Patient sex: M
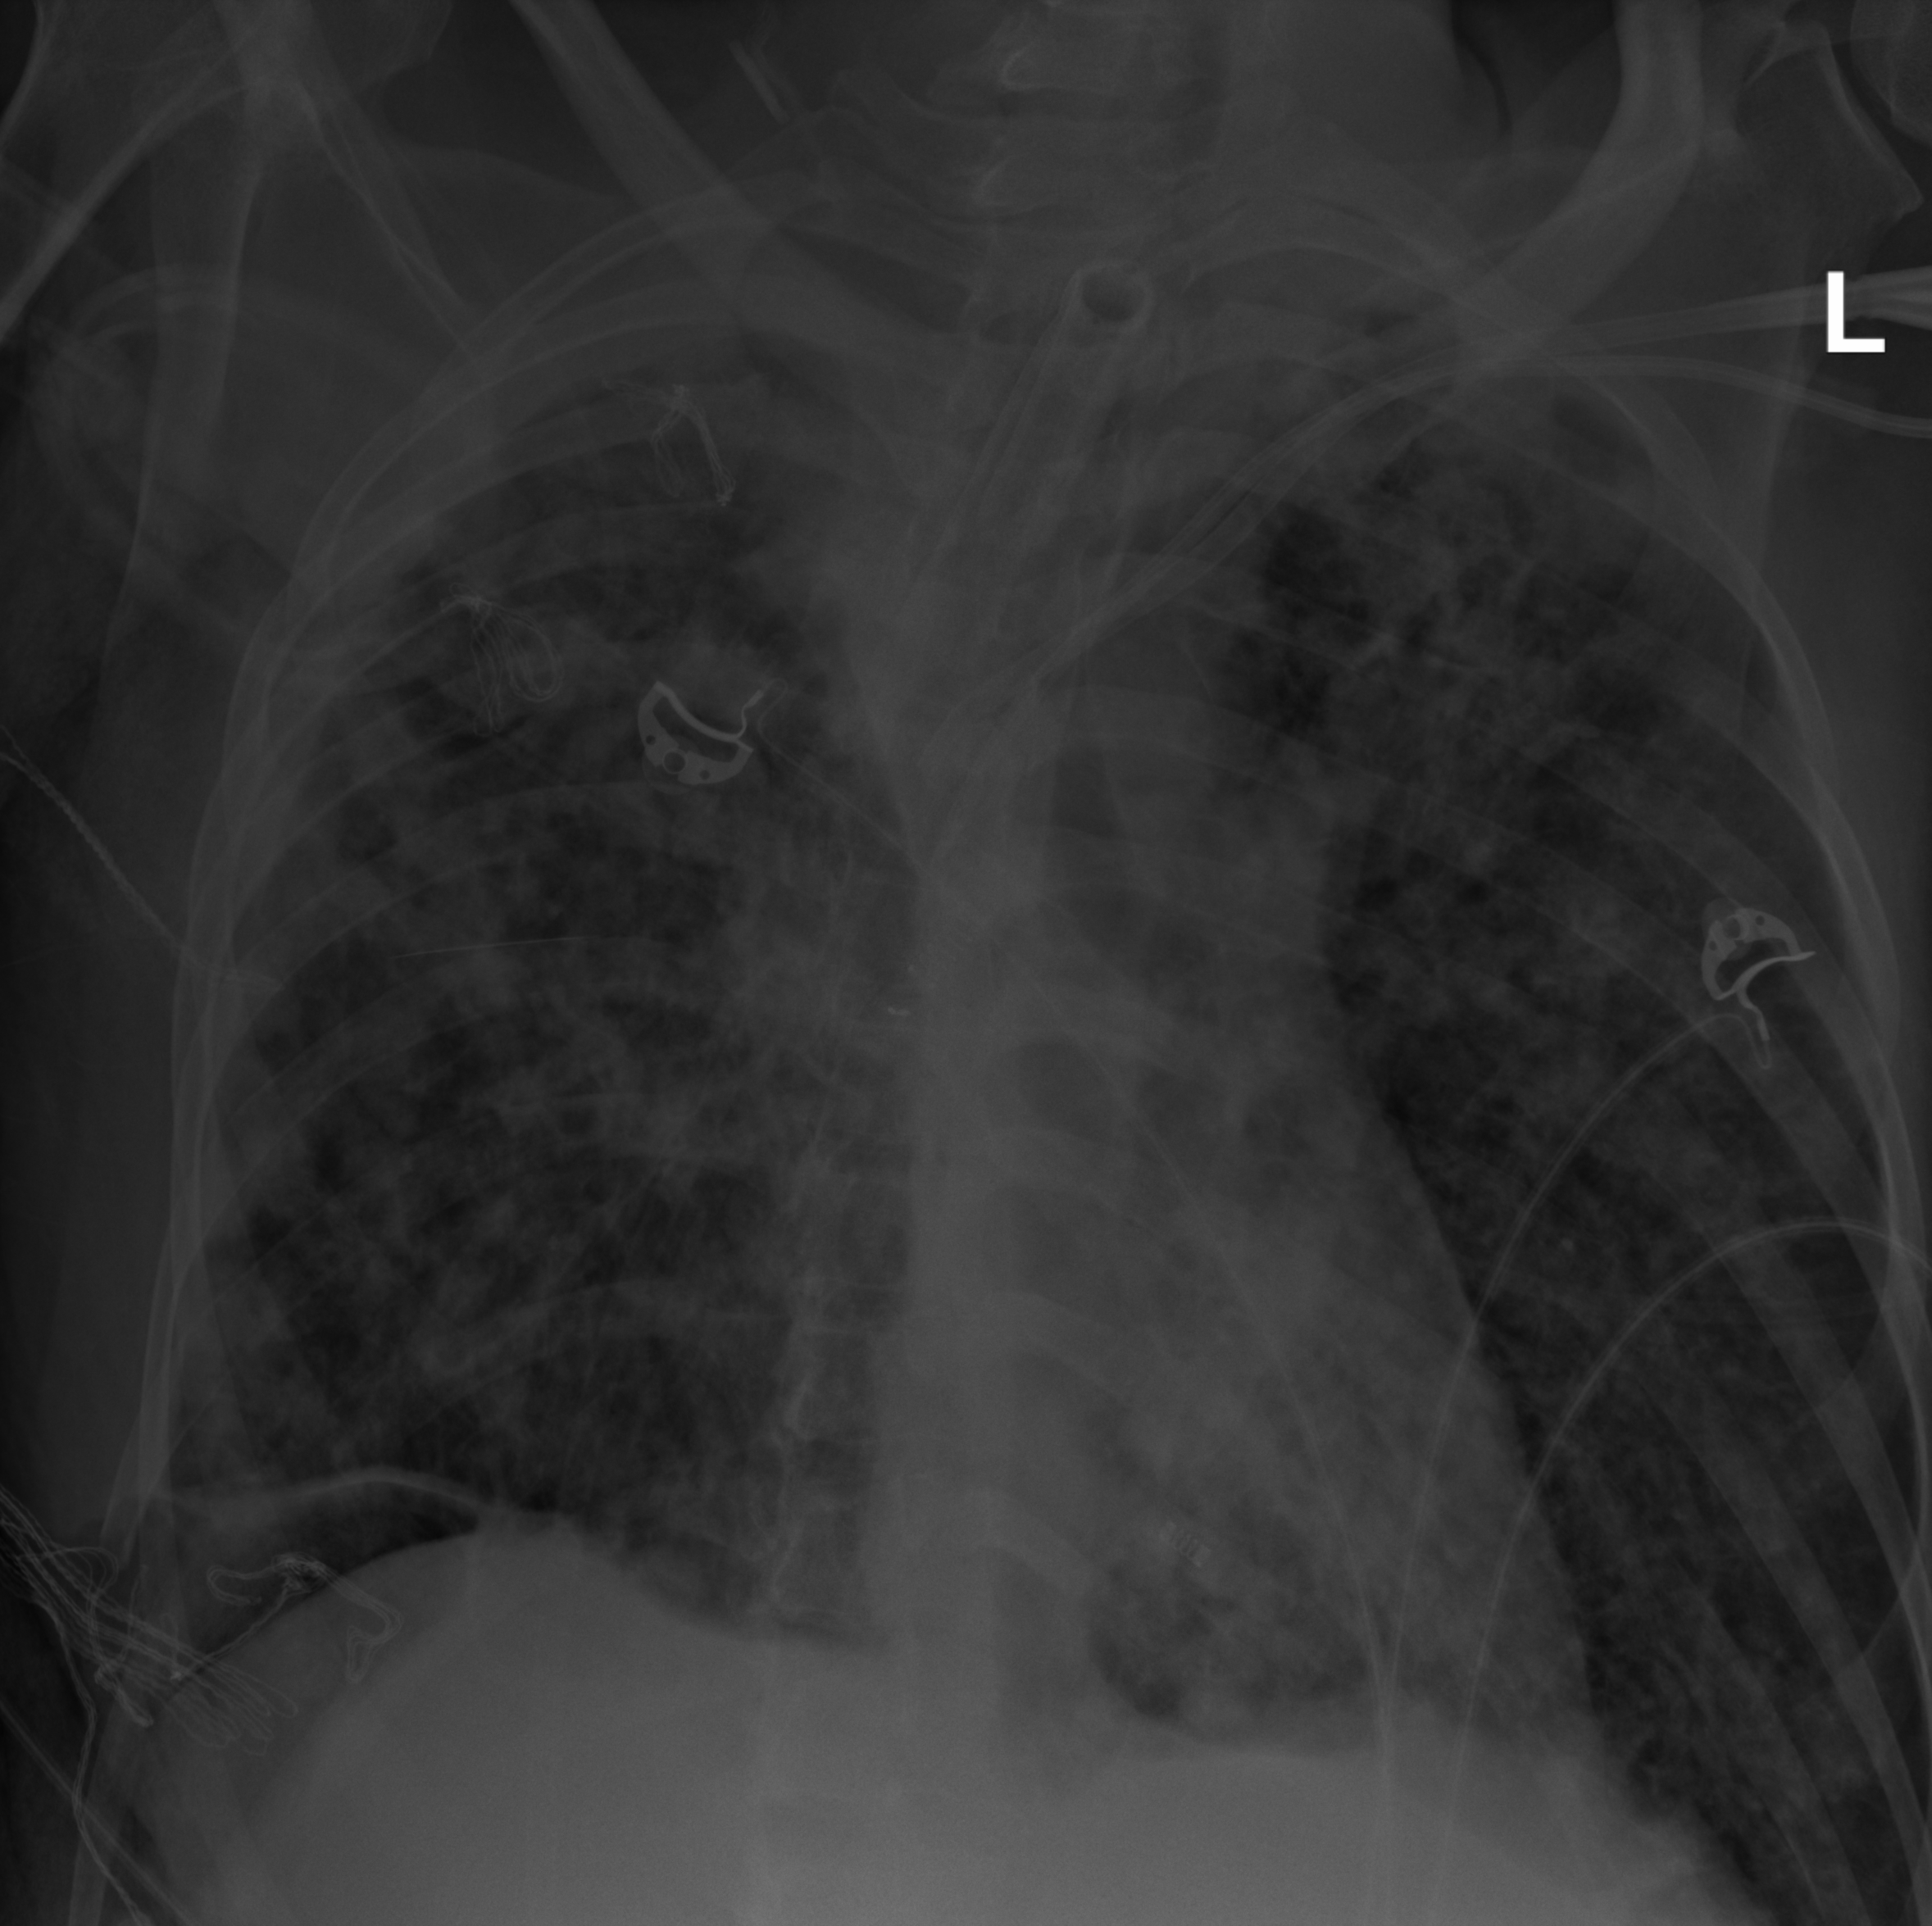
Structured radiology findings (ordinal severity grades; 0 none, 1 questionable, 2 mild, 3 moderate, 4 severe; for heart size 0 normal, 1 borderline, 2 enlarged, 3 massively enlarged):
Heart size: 0
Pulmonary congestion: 2
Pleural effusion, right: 2
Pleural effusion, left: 0
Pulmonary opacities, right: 3
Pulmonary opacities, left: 3
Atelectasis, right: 3
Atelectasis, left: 3